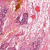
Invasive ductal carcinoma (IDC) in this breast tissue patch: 0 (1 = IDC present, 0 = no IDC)